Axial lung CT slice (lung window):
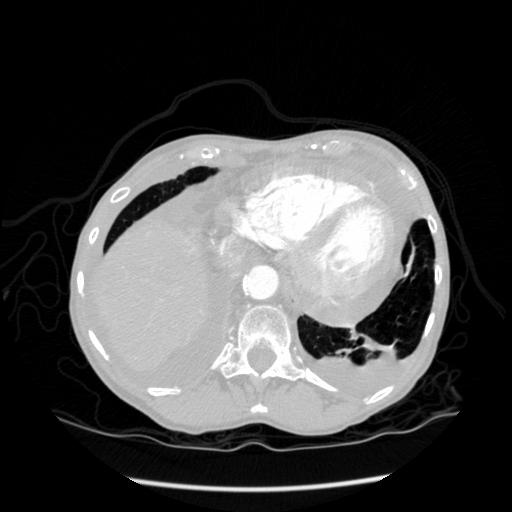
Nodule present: no